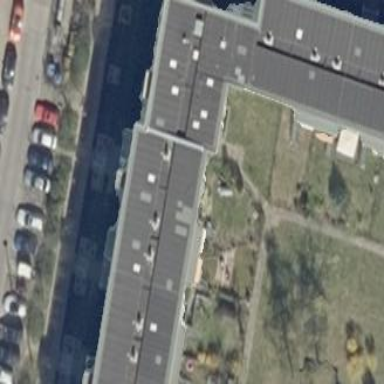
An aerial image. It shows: Apartment building with flat roof.